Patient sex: M
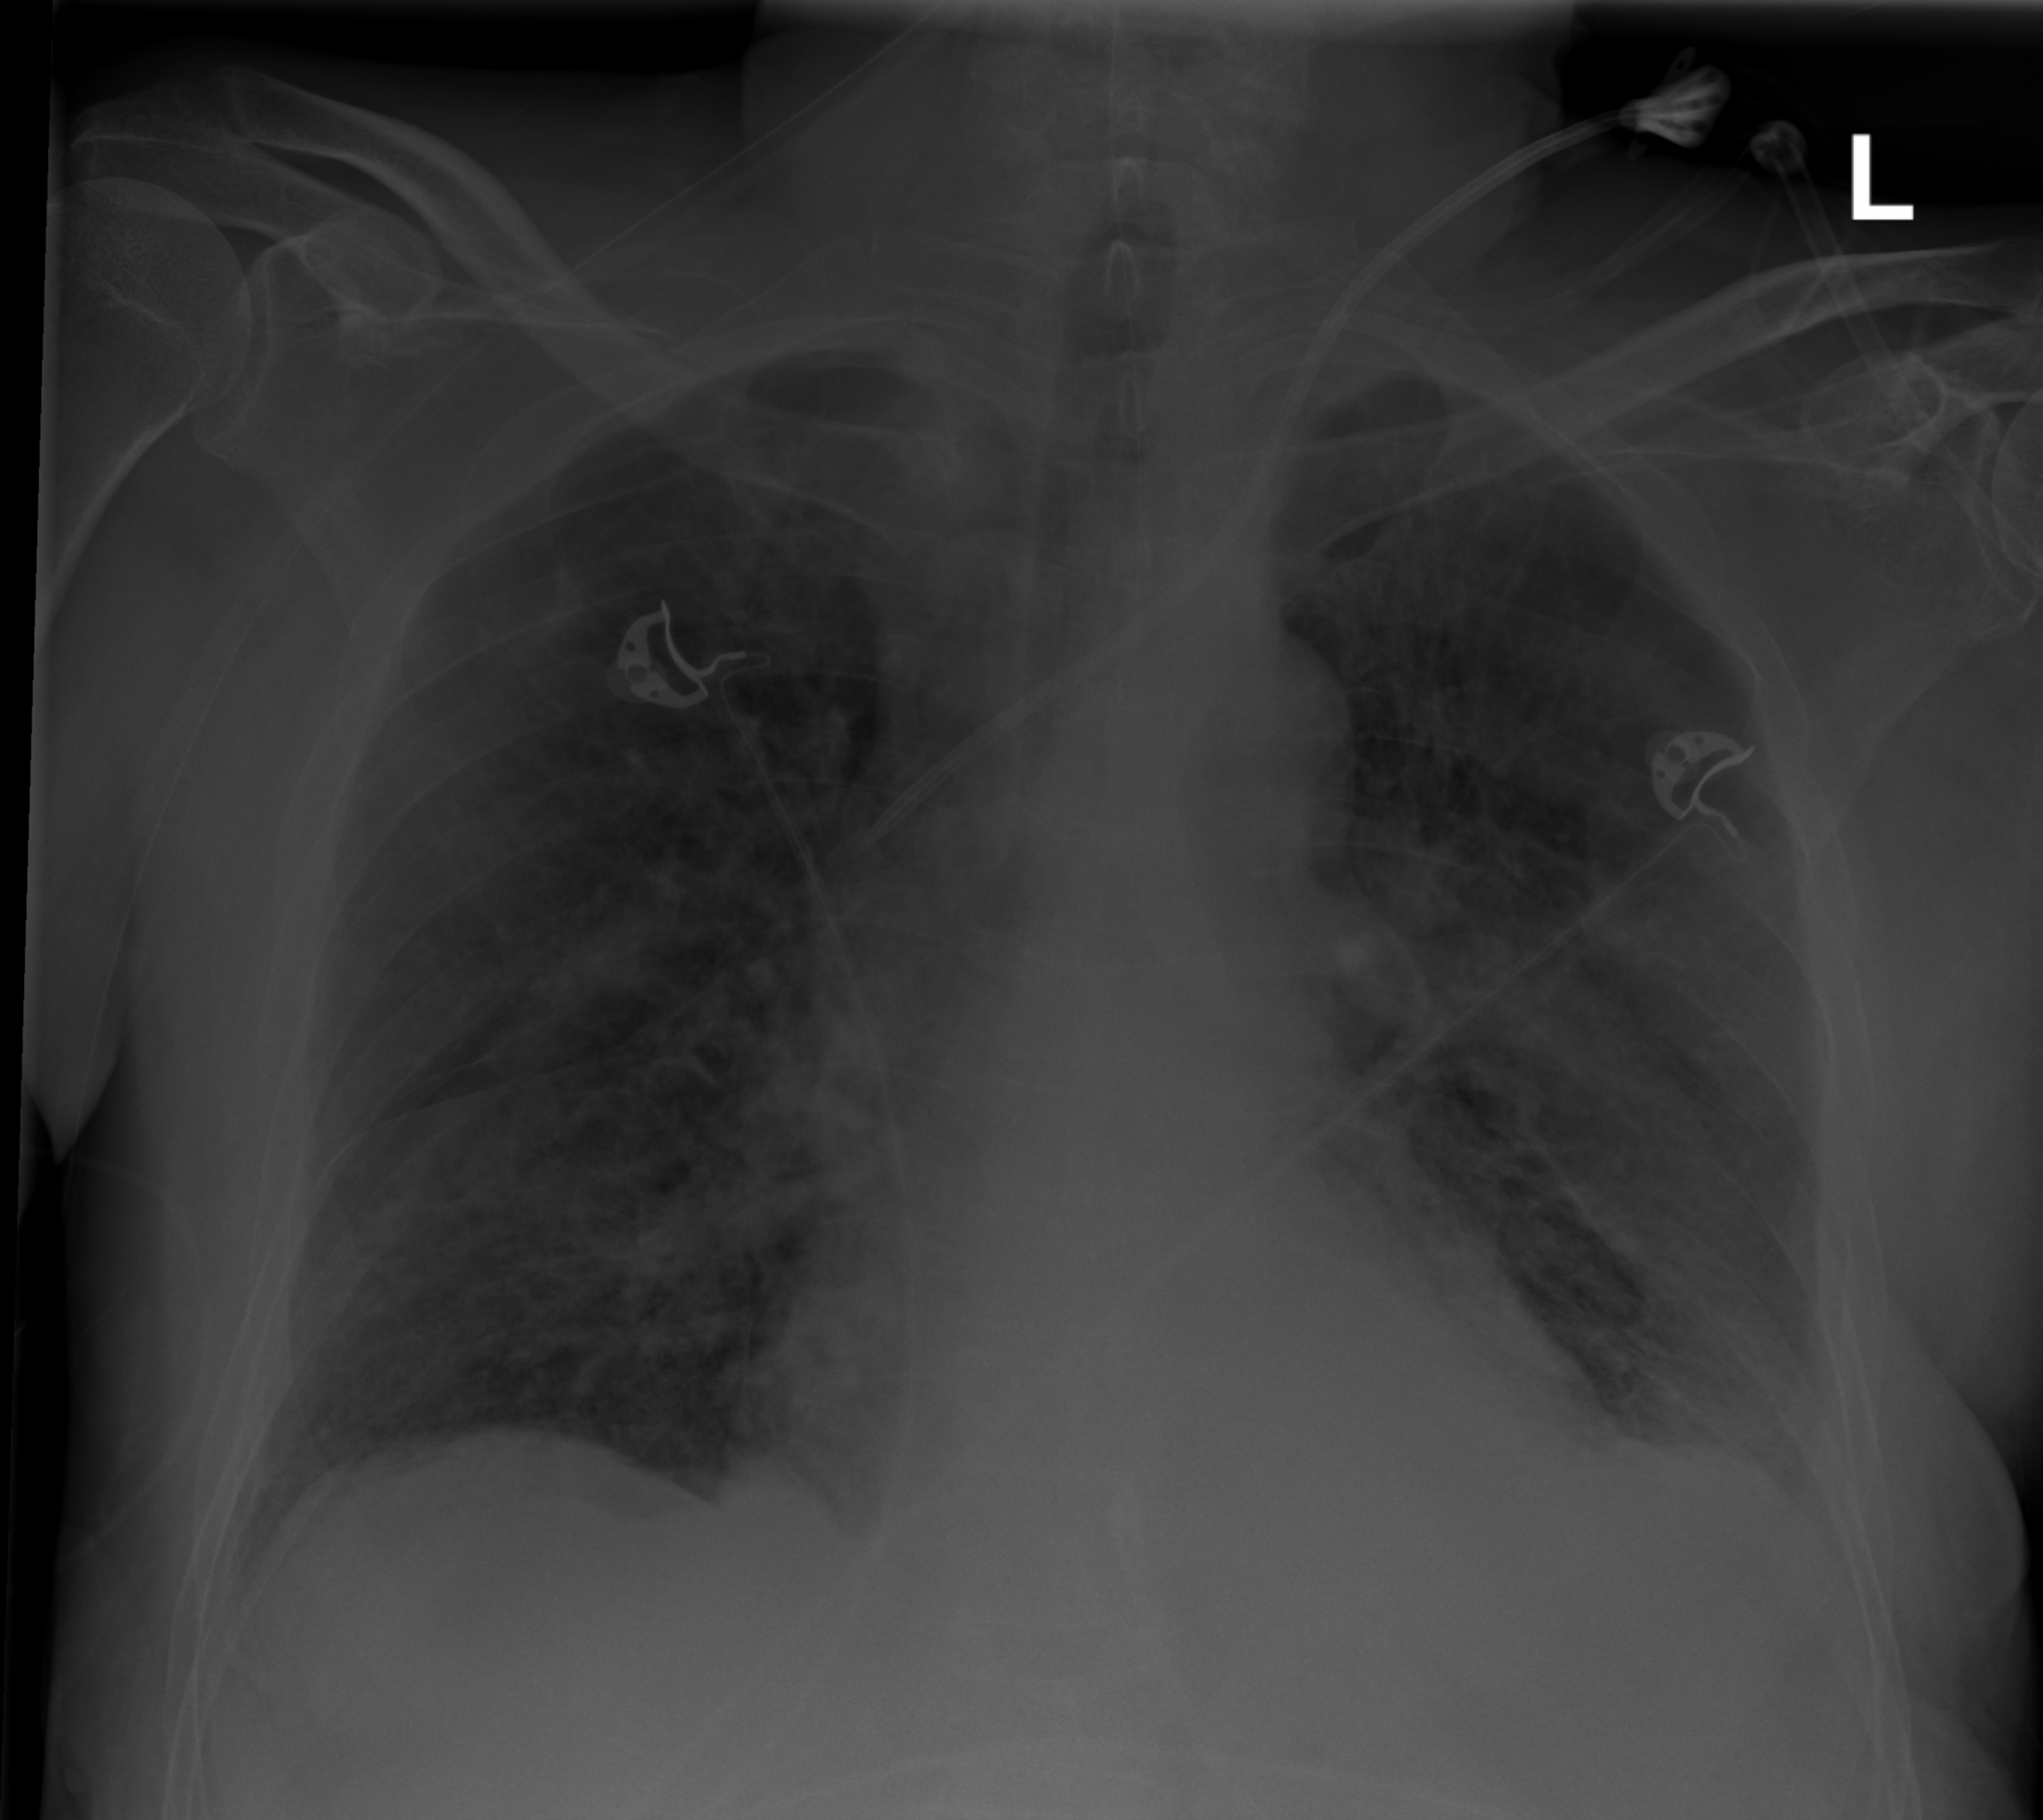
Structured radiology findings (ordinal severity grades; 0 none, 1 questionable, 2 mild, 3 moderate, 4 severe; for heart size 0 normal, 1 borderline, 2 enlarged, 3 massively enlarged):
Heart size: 0
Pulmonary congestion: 2
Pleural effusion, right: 0
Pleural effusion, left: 2
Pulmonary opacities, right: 2
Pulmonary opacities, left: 3
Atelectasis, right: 2
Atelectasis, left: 2